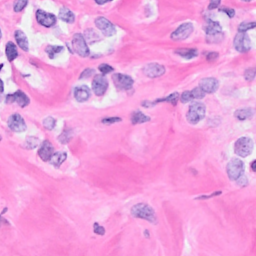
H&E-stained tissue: Breast